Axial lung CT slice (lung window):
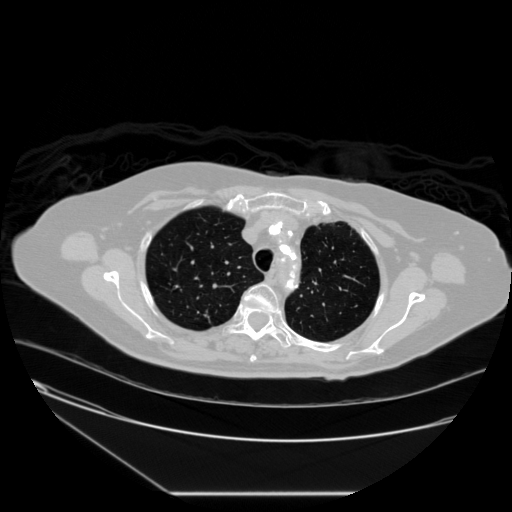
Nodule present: no